Question: The following image shows how my data needs to be stored and linked to each other:

The values v1,v2 and so on are all unique. Av1...n and n1....n couple should be the same for different v1...n. Once stored, I need to retrieve it in the following format:
'''
V1,Av1,n1
V1,Av1.n2
.
.
.
.
v4,Av1,n1
'''
How do you suggest I do this?
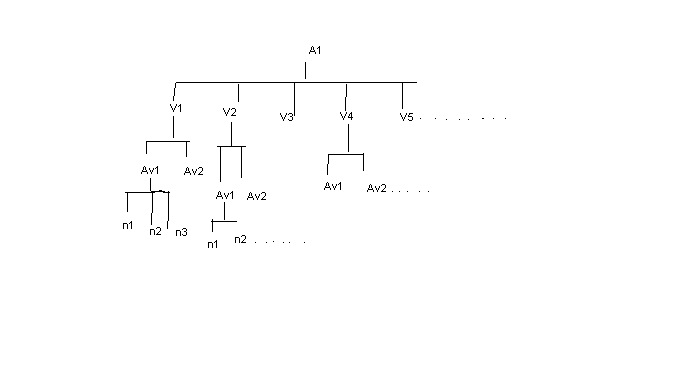
Answer: Use a tree class to store name of the tree and their child. Then iterate through a recursive logic and print it.
'''
import java.util.ArrayList;
import java.util.List;
class Tree{
private List<Tree> childTree;
private String name;
public Tree(String name) {
this.name = name;
}
public List<Tree> getChildTree() {
return childTree;
}
public void setChildTree(List<Tree> childTree) {
this.childTree = childTree;
}
public String getName() {
return name;
}
public void setName(String name) {
this.name = name;
}
}
public class TestDrive {
public static void main(String arr[]){
//Storing the values
Tree a1 = new Tree("A1");
Tree v1 = new Tree("v1");
Tree v2 = new Tree("v2");
List<Tree> a1Child = new ArrayList<Tree>();
a1Child.add(v1);
a1Child.add(v2);
a1.setChildTree(a1Child);
Tree av1 = new Tree("av1");
Tree av2 = new Tree("av2");
List<Tree> v1Child = new ArrayList<Tree>();
v1Child.add(av1);
v1Child.add(av2);
v1.setChildTree(v1Child);
Tree n1 = new Tree("n1");
Tree n2 = new Tree("n2");
List<Tree> av1Child = new ArrayList<Tree>();
av1Child.add(n1);
av1Child.add(n2);
av1.setChildTree(av1Child);
Tree n11 = new Tree("n1");
Tree n22 = new Tree("n2");
List<Tree> av2Child = new ArrayList<Tree>();
av2Child.add(n11);
av2Child.add(n22);
av2.setChildTree(av2Child);
//Retrieving the values
printValue(a1,"");
}
private static void printValue(Tree tree,String treeName) {
treeName = treeName+" : "+tree.getName();
if(tree.getChildTree()!=null){
List<Tree> childTreeList = tree.getChildTree();
for (Tree childTree : childTreeList) {
printValue(childTree,treeName);
}
}else{
System.out.println(treeName);
}
}
}
'''